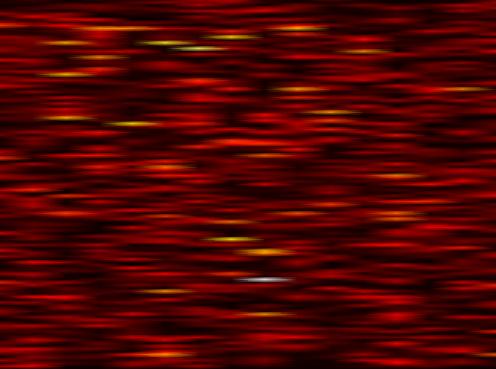
Label: FBMC